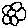
Label: flower